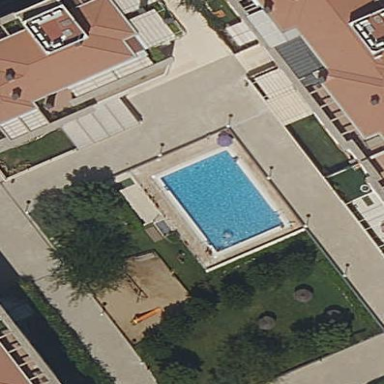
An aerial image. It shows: Swimming pool located in leisure land.